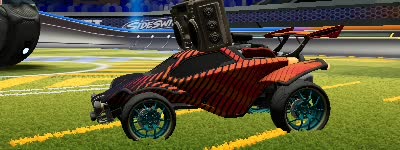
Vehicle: octane